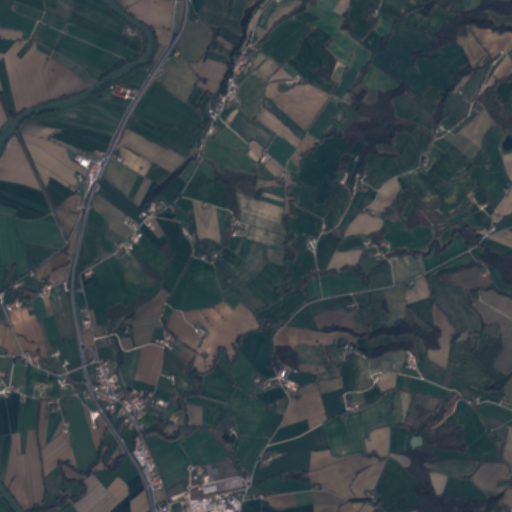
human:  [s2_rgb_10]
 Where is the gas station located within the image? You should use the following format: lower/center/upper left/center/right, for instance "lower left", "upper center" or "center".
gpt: The gas station is located in the lower left of the image.
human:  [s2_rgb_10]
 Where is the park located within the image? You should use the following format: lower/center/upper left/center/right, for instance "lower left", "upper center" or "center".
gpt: The park is located in the upper center of the image.
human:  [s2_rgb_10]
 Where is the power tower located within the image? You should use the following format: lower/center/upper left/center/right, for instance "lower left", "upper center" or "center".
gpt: The power tower is located in the lower left of the image.
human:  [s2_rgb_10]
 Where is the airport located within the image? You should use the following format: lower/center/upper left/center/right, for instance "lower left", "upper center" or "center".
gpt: There is no airport in the image.